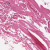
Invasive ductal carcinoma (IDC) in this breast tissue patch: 0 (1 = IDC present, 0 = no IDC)